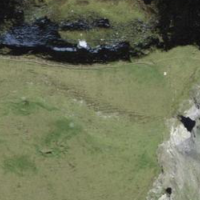
EUNIS habitat code: 23
Species observed at this site:
Arnica montana